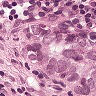
Metastatic tissue present: yes